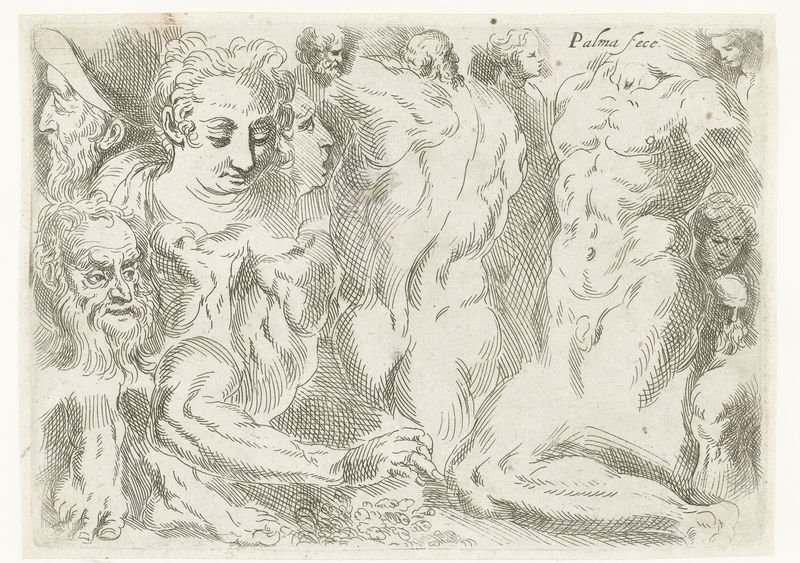
Titel: Studieblad met hoofden, torso's, armen, benen en voeten
Künstler: Jacopo (il Giovane) Palma
Standort: Amsterdam
Institution: Rijksmuseum
Schlagwörter: face, profile, hat, naked, penis, men, drawing, pencil*, pencil, sketch, palma, fece, palma fece, faces, beard, feet, foot, abs